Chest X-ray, AP view. Patient: 58 years old, sex F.
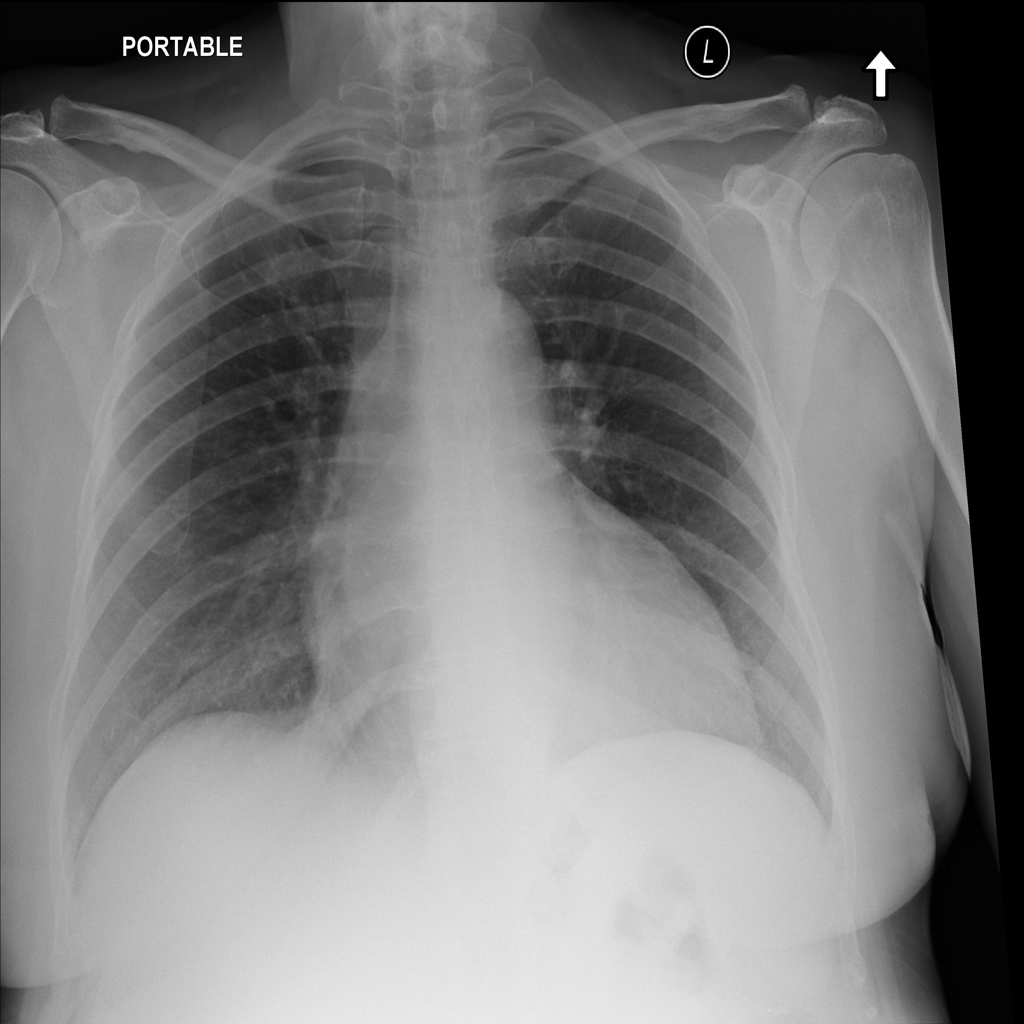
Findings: No Finding